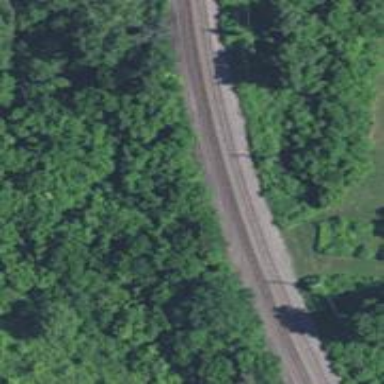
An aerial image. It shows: Railway siding with rails.